Interaction volume radius: 10 \u00c5
Interaction volume height: 20 \u00c5
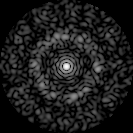
Disorder parameter: 0.8454